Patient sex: M
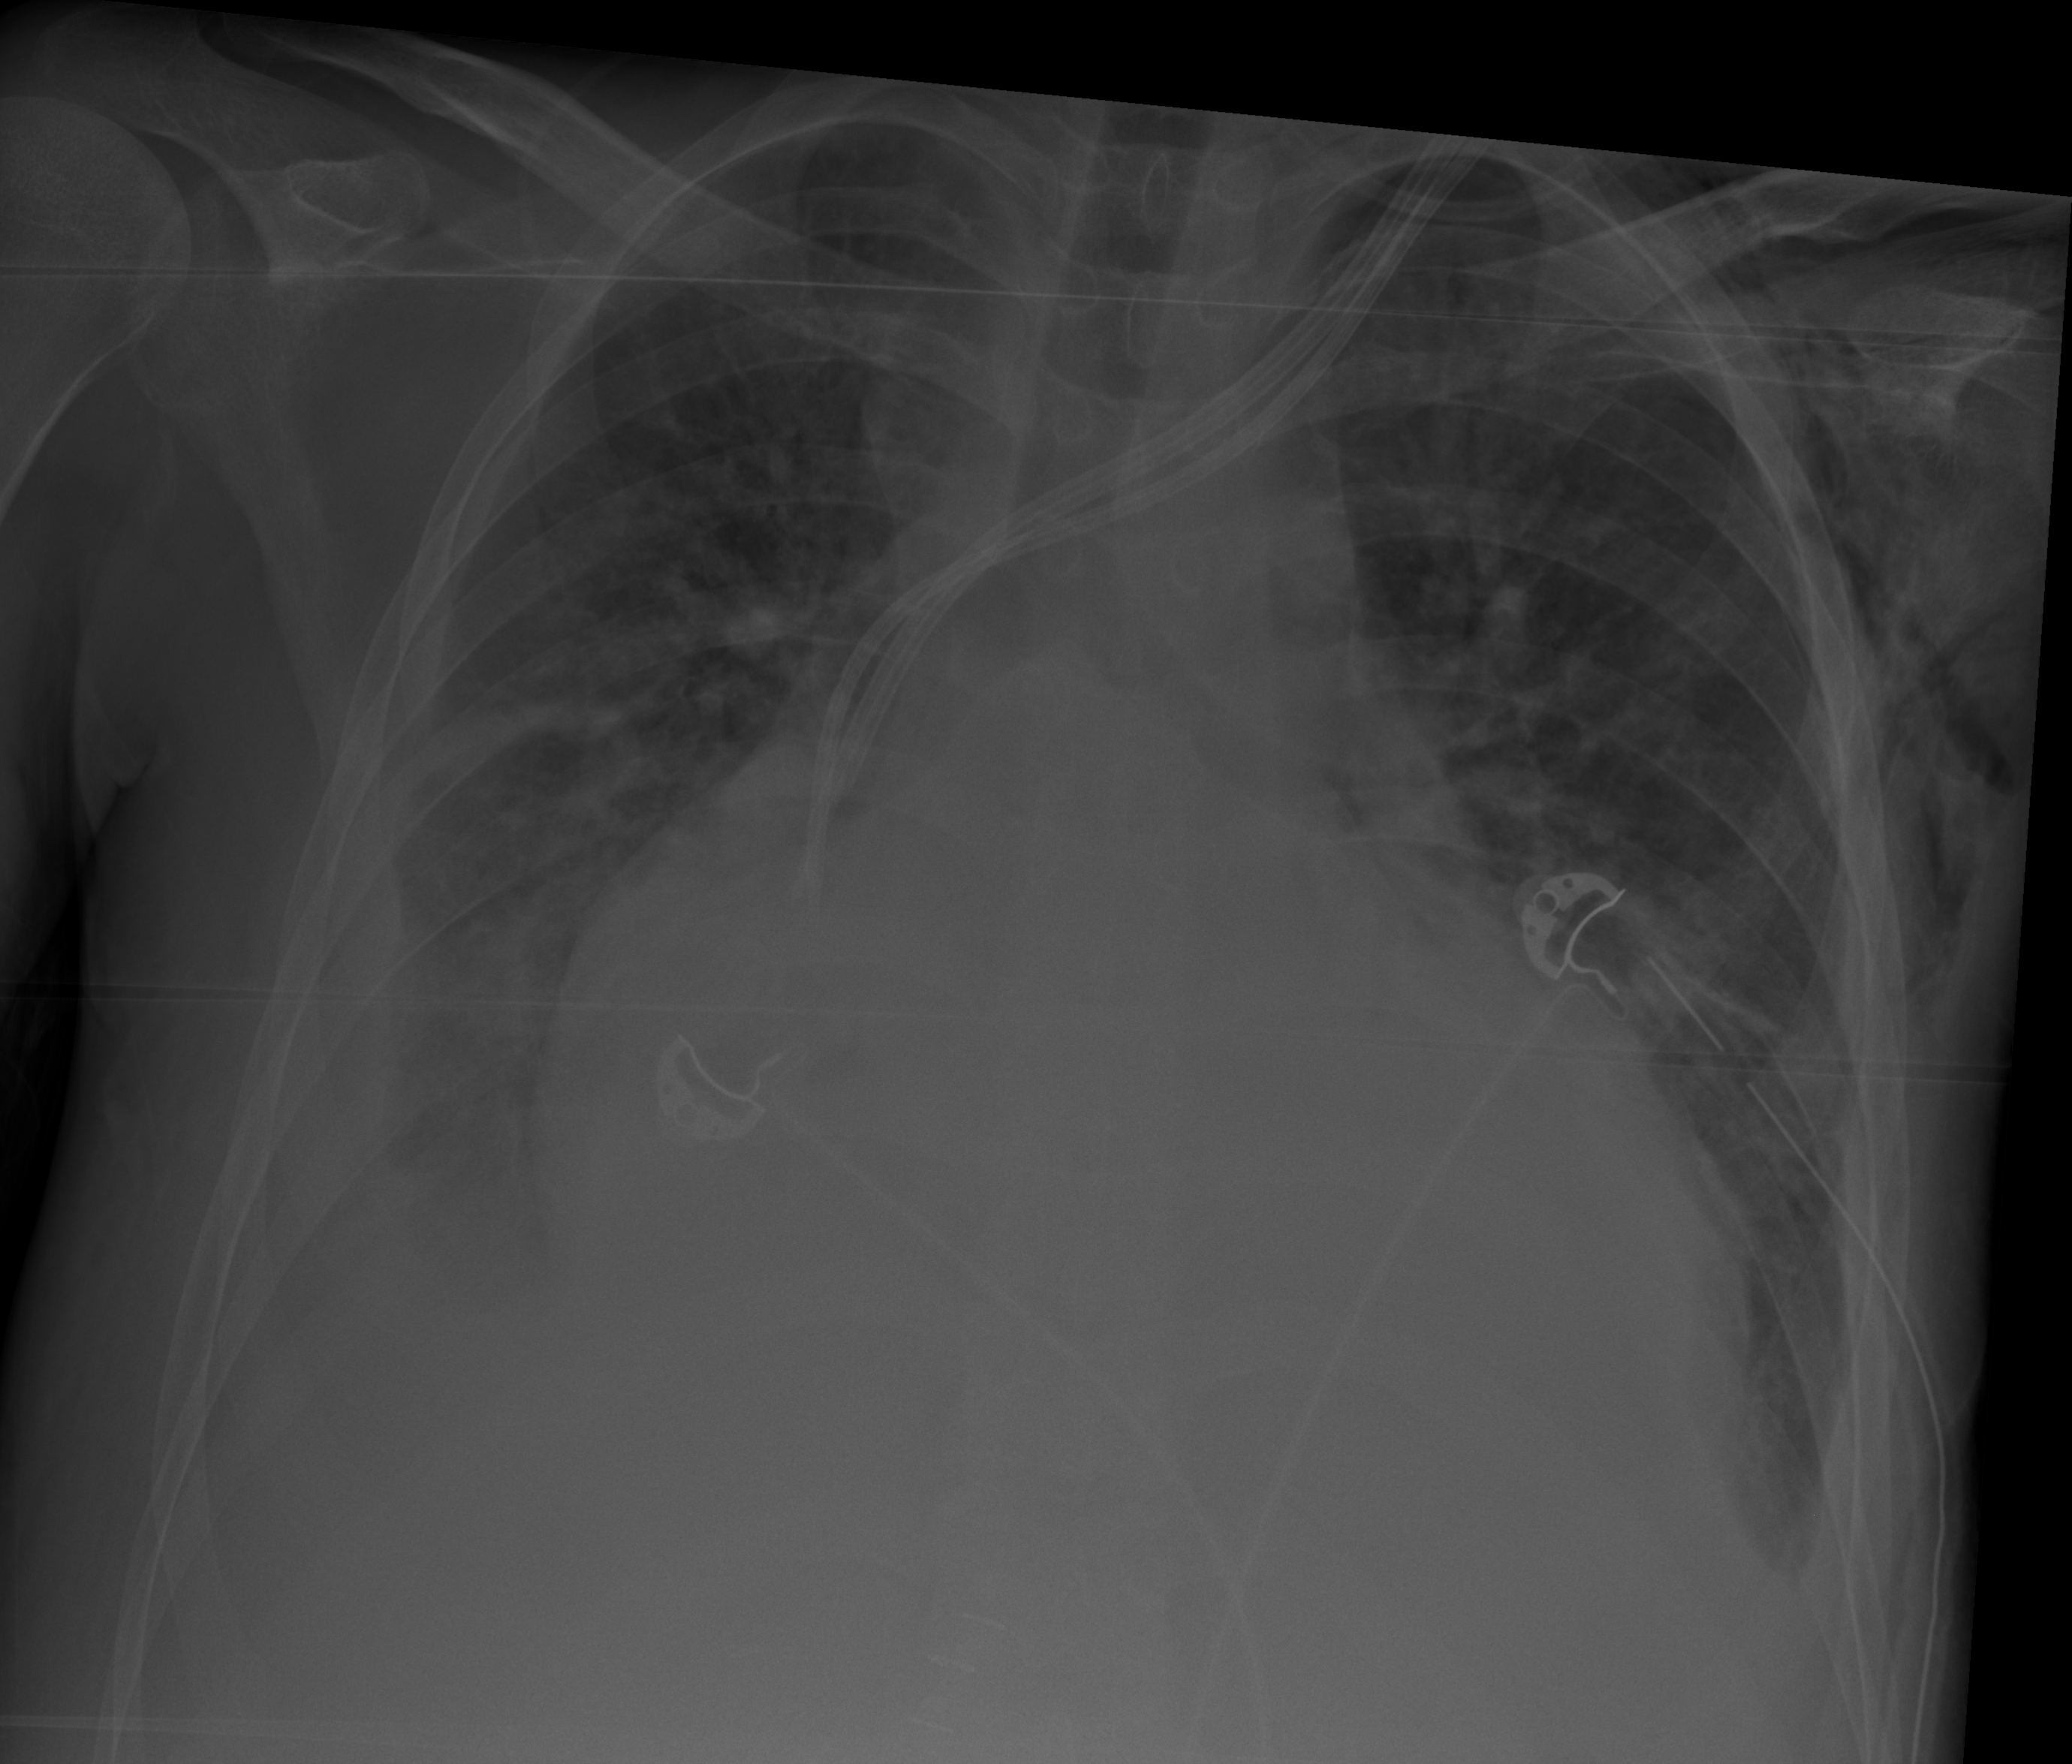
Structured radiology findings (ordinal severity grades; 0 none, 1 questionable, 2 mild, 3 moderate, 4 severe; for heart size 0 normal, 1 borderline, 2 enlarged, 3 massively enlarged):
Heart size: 3
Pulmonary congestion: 3
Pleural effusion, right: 3
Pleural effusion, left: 2
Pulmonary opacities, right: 3
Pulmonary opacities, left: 2
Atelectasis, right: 3
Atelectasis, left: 3